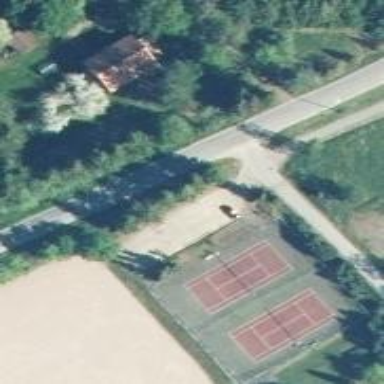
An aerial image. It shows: Tennis court on the leisure land pitch.